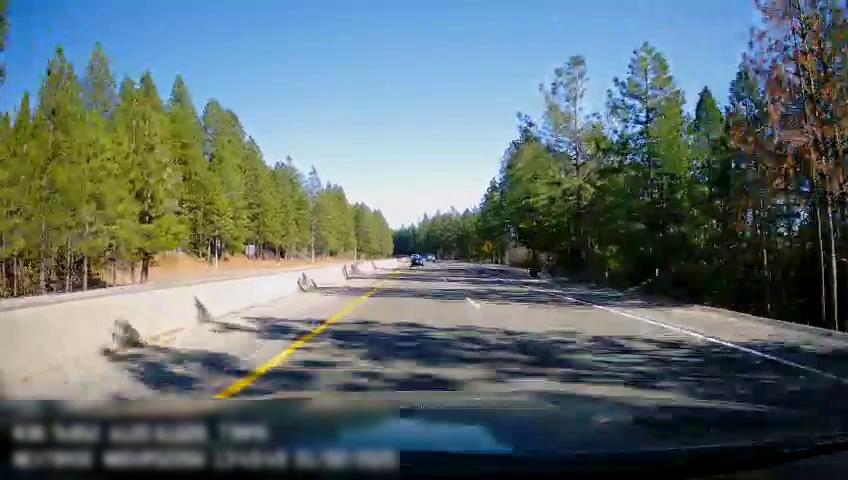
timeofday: Day
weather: Sunny
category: Drivable Space
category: Drivable Space
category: Vehicles | Car
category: Lanes | Current Lane
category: Lanes | Current Lane
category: Lanes | Alternate Lane
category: Traffic | Signs